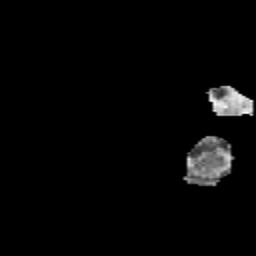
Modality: FA
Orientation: sagittal
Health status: healthy
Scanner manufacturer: siemens
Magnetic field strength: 3 T
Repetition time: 10.6 s
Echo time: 0.092 s